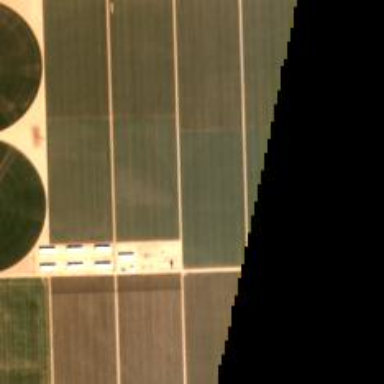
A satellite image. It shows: Farmland with pivot irrigation system.